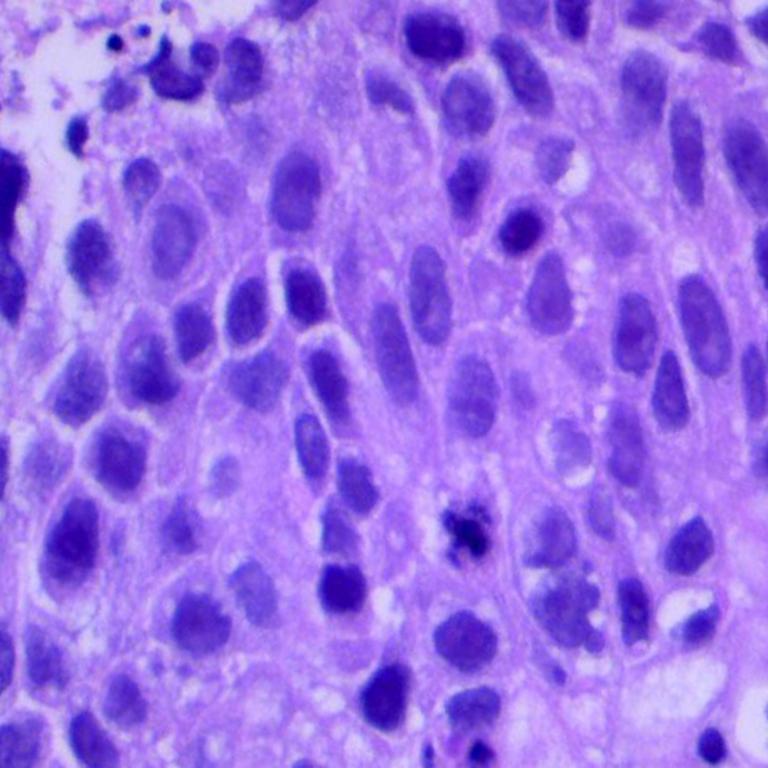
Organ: lung
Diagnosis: squamous carcinomas